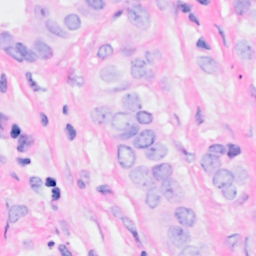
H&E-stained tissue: Breast